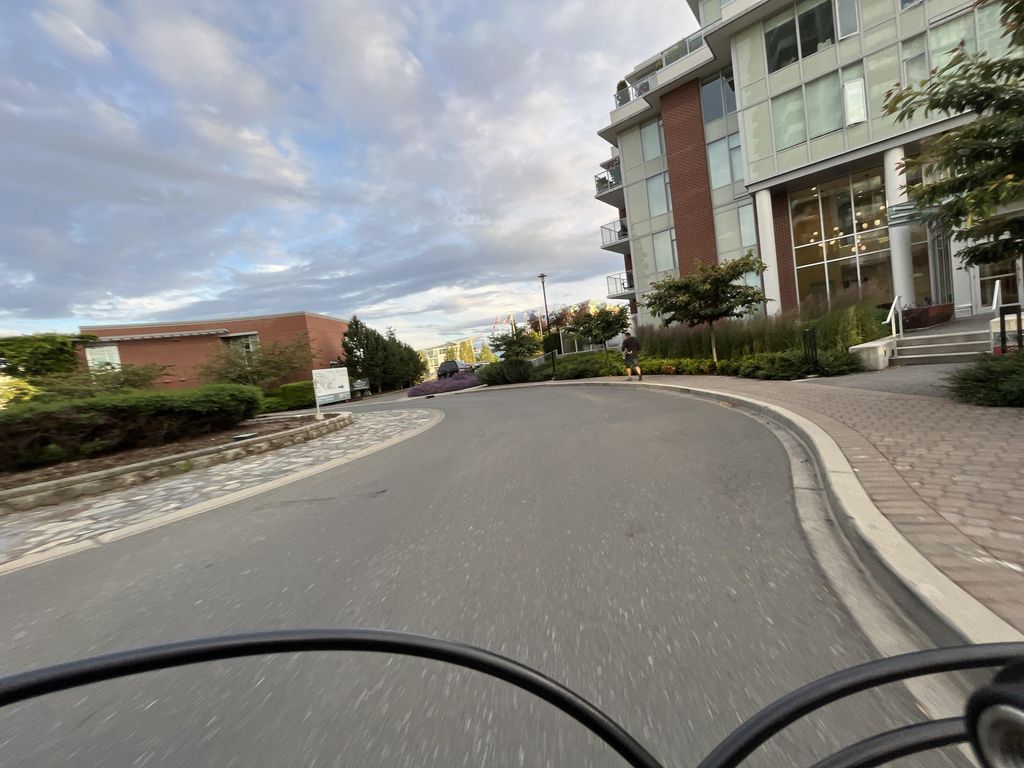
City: victoria